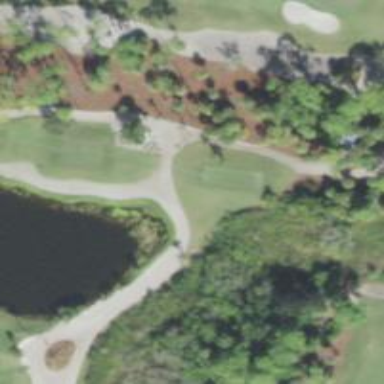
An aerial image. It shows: Path used for both walking and golf.